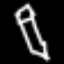
Label: pencil